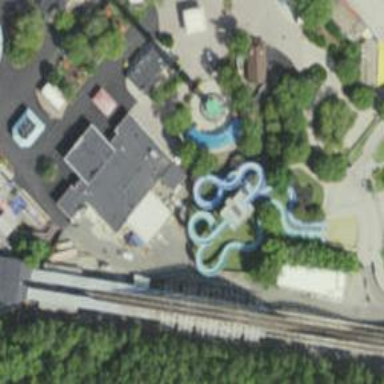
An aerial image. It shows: Water slide attraction.